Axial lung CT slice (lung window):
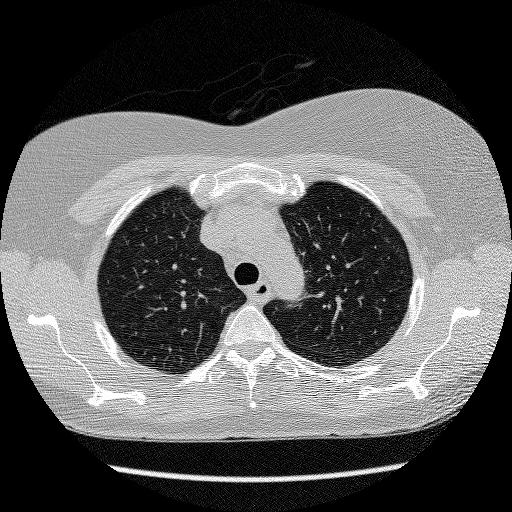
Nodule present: no